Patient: sex M, age 63
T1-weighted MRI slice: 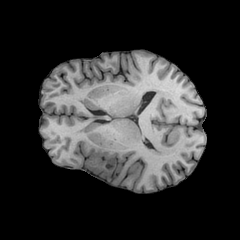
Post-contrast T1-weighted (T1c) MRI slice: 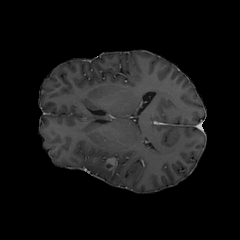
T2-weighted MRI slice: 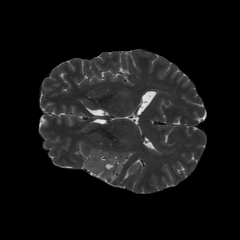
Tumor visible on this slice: yes
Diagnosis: Glioblastoma, IDH-wildtype
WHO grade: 4